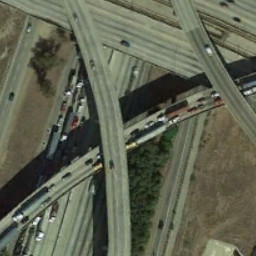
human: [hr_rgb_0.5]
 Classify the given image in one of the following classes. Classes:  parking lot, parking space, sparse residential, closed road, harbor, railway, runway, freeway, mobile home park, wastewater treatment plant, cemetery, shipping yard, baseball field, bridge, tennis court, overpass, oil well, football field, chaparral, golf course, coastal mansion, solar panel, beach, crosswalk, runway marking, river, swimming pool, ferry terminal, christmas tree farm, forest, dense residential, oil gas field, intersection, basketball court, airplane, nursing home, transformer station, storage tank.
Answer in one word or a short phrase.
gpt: overpass